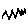
Label: zigzag